Question: I'm trying to install platform-tools and other support packages to develop Android application using with Eclipse.
But I got this scene at Android SDK Manager.
I can't see any "not installed" package like platform-tools , API , etc..
Any idea?
Thanks.

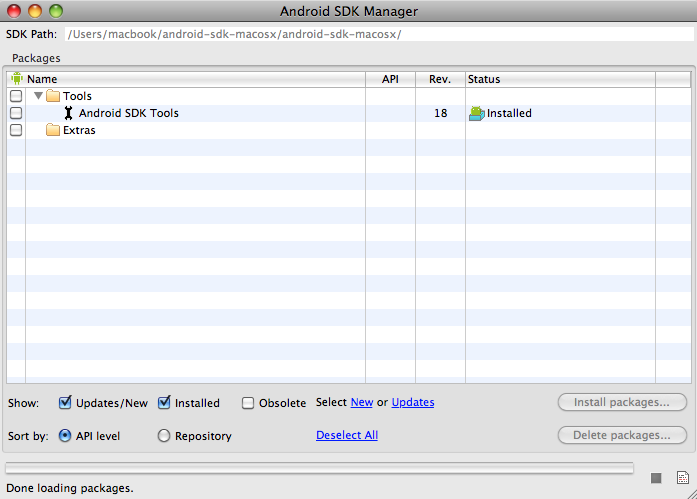
Answer: Make sure that tools->settings->force https... is checked, check android sdk tools, then the install button will be enabled, now install 1 package (restart sdk manager)and after that other sdks will appear. (dont forget to close eclipse, and disable your antivirus while doing that) . this worked for me!